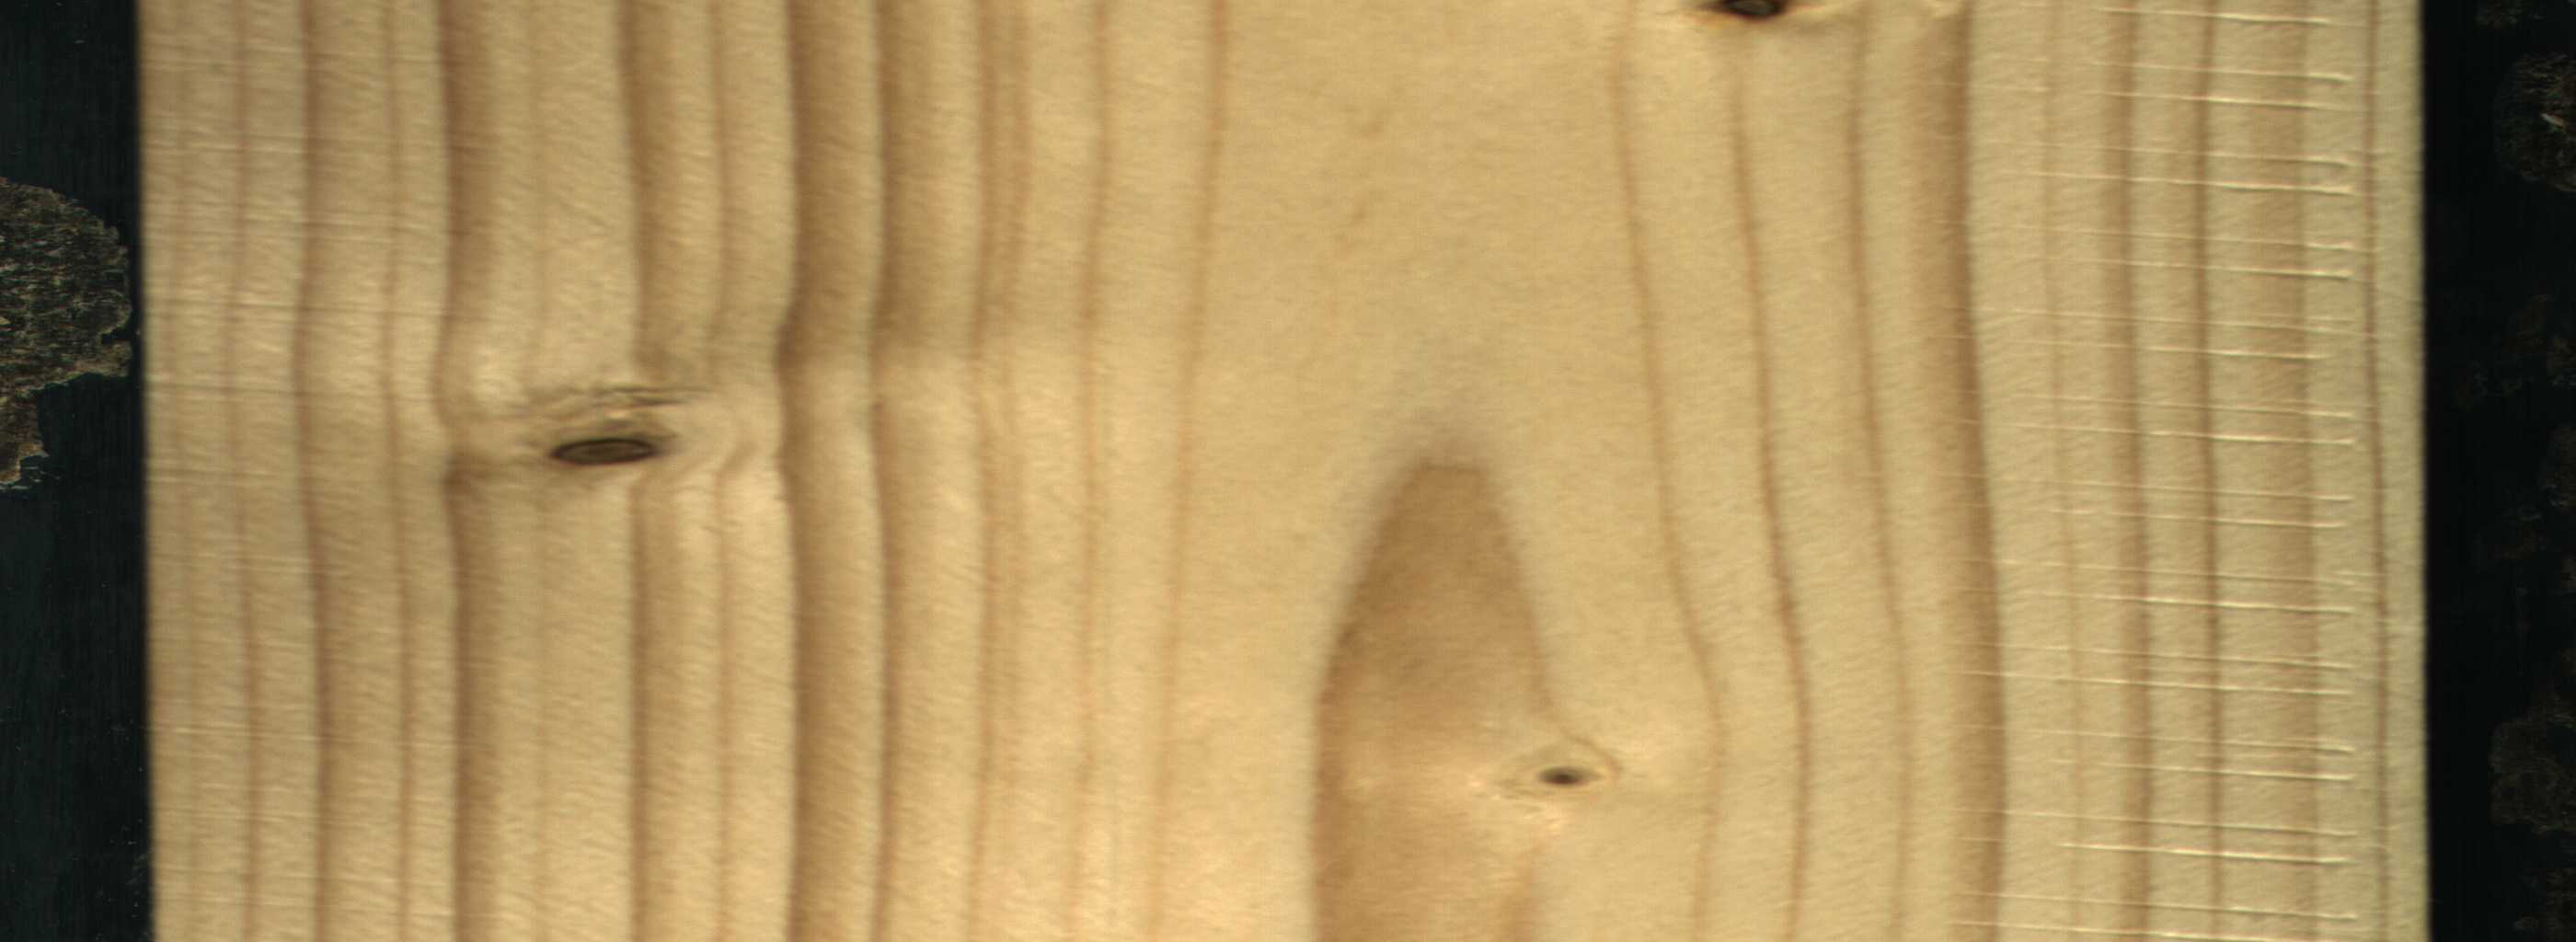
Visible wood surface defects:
Dead_Knot
Dead_Knot
Live_Knot